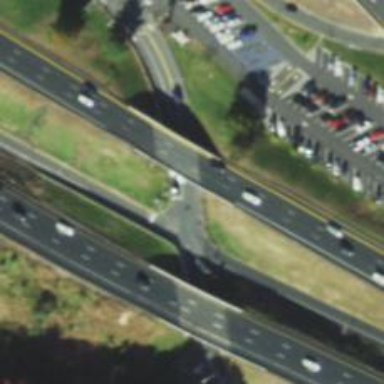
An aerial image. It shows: Urban freeway expressway bridge crossing over the motorway.